Question: I use a workflow with custom activities:
public class isOkActivity : System.Workflow.ComponentModel.Activity
This is the base-Type of some of my activities.
In the designer-view of my workflow all of that public properties are shown (and executed).
One of that properties does some heavy database-procedures which I do not want to be executed each time I work in the Workflow.
Is there any way to hide that property for the designer?

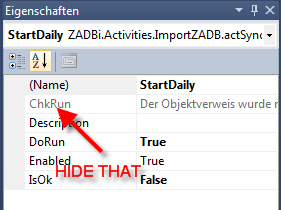
Answer: Yes, there is a way: Change that property to a method. If it does some heavy database work it isn't supposed to be a property anyway as properties should be light in nature.
If you don't want to do that, you can at least stop the database queries if you are in design mode using <URL>:
'''
public bool CanRun
{
get
{
if(DesignMode)
return false;
// your database stuff
}
}
'''